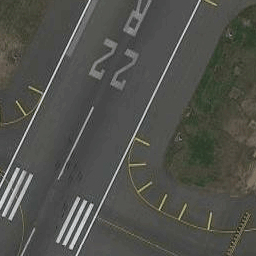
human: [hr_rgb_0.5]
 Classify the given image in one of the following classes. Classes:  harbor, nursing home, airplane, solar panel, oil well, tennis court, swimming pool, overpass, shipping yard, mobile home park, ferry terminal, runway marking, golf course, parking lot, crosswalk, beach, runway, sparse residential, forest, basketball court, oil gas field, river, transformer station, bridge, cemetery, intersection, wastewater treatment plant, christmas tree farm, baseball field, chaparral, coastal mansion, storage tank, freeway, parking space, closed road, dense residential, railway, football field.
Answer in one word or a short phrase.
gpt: runway